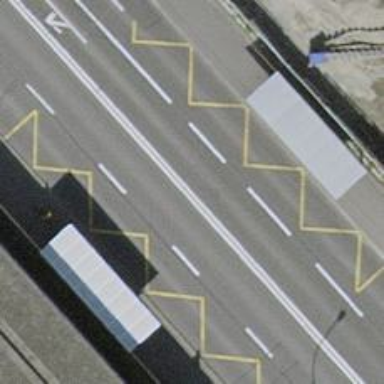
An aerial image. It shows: Bus stop for trolleybuses with designated stop position.